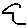
Label: bird